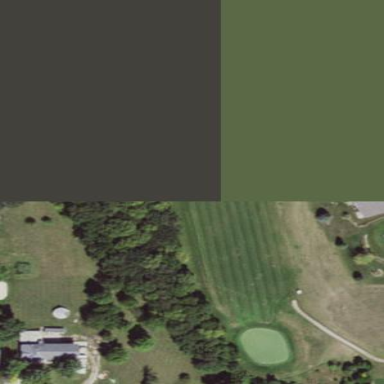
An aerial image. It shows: Golf fairway in the image.